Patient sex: F
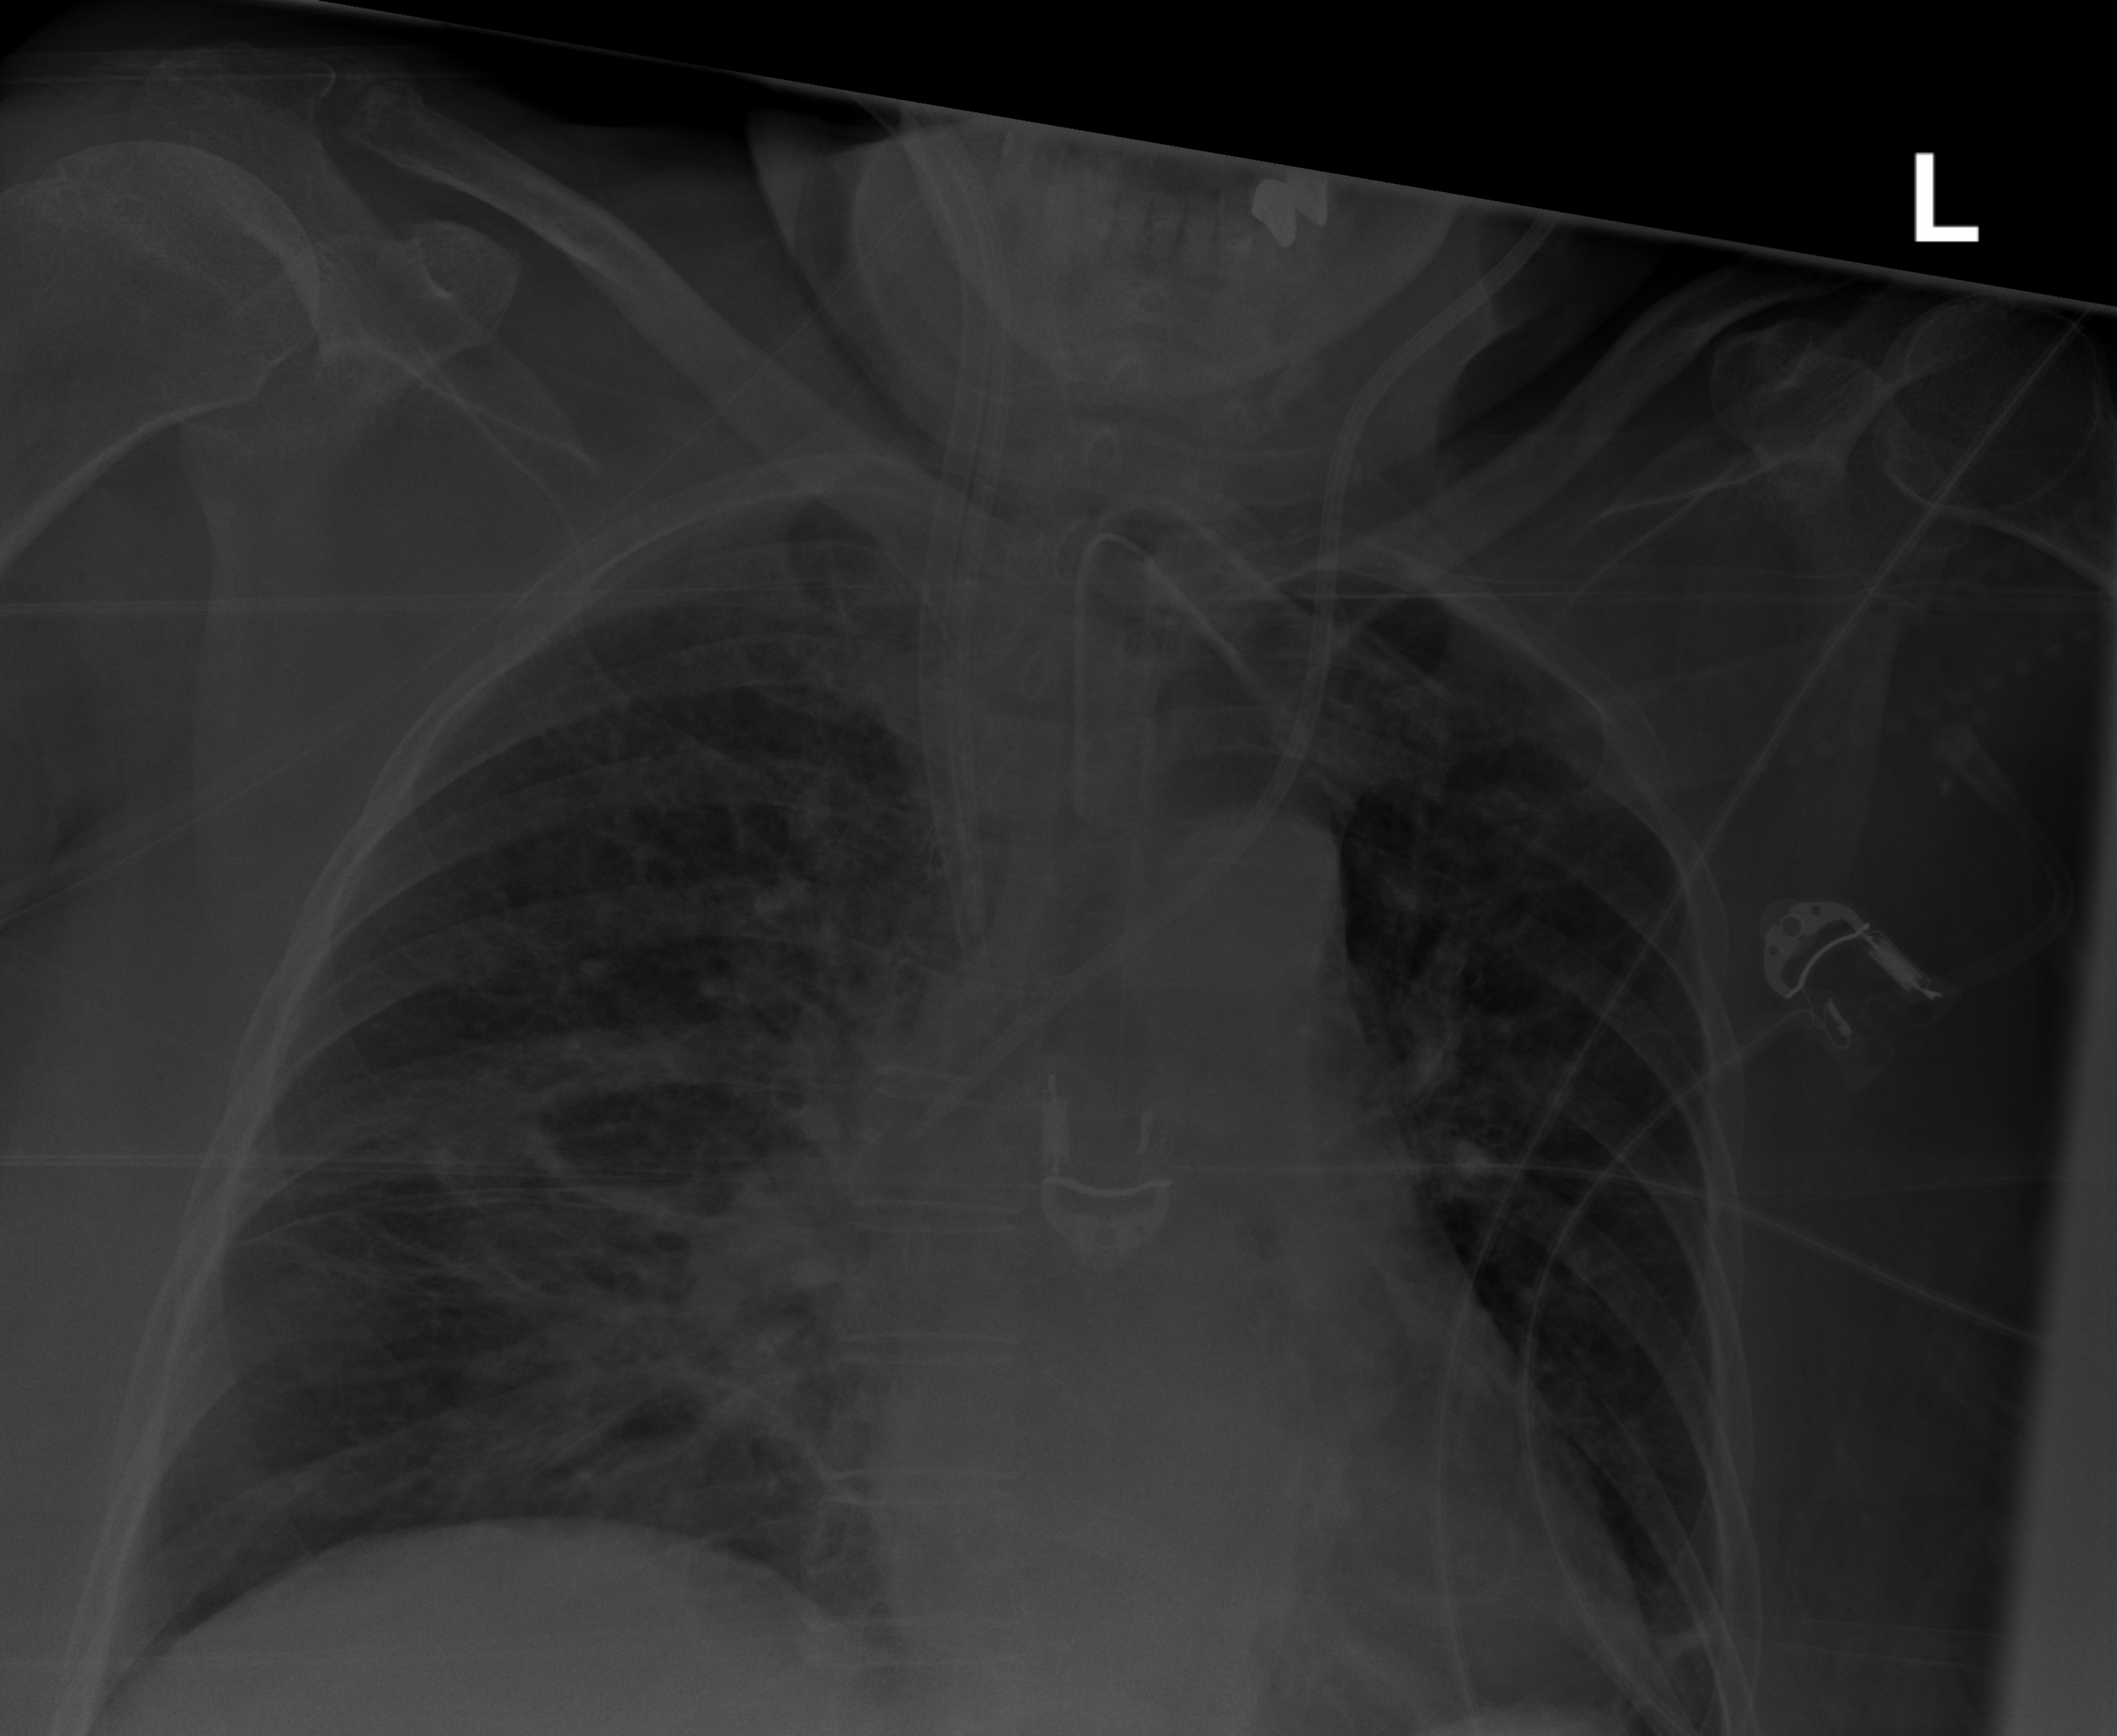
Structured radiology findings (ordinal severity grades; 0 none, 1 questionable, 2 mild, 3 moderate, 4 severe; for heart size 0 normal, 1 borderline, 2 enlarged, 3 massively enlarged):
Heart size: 0
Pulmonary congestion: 0
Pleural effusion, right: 0
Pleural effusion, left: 0
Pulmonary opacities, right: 2
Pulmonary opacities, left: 0
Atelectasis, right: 2
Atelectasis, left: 2